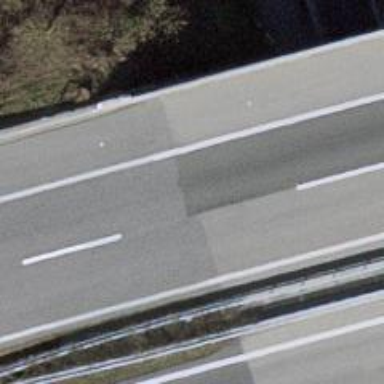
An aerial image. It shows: Asphalt bridge on motorway.